Question: When I use W3c validater for checking my site it shows
and also
How can I solve this issue?
Screenshot:

This is my coding:
'''
protected string GetImageStyle(ImageStub image)
{
if (!image.ImageID.IsNull)
{
image = image.ScaleOptimalWidth(75, 75);
return String.Format("width:75px;height:75px;align='left';-moz-border-radius: 6px;-webkit-border-radius: 6px;border-radius: 6px; padding-left: 2px;alt='img';");
}
return "width:75px;height:75px;align='left';alt='img'";
}
'''
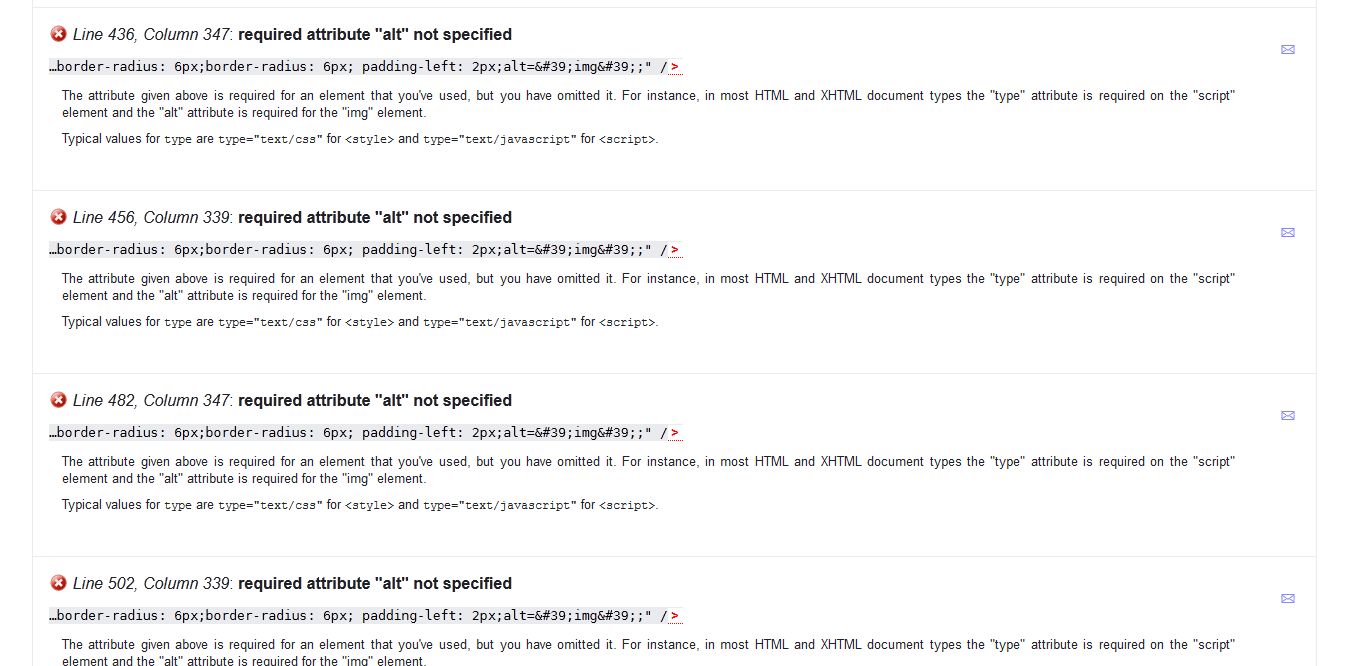
Answer: Add 'alt' attribute to your '<img />' tags.